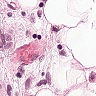
Metastatic tissue present: yes